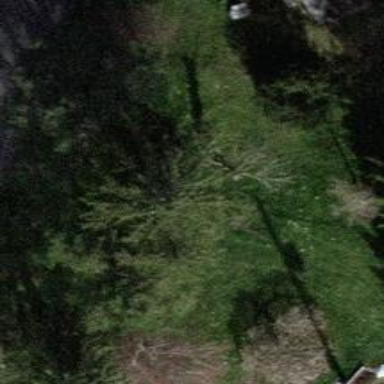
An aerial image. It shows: Evergreen needle-leaved tree.